Question: To plot a range of values in a heatmap geom_point(subset) should work as shown here
<URL>
But I'm trying to use it with this data
'''
"people","1","2","3","4","5","6","7","8","9"
"Ej1",0,0,0,1,0,1,1,1,0
"Ej2",0,1,1,0,0,0,1,1,0
"Ej3",0,1,1,1,0,0,0,1,1
"Ej4",0,1,0,0,1,1,0,0,1
"Ej5",1,0,1,1,0,1,1,1,1
"Ej6",1,1,0,1,1,1,0,0,0
"Ej7",0,1,1,0,0,0,0,1,1
"Ej8",0,0,1,1,1,1,1,0,0
"Ej9",1,1,0,0,1,0,0,1,1
'''
to show the range of values shown in the image. The code so far is this
'''
library(reshape2)
library(ggplot2)
library(scales)
library(plyr)
data <- read.csv("fruits2.txt", head=TRUE, sep=",")
data$people <- factor(data$people,levels=rev(data$people))
data.m = melt(data)
#data.m <- ddply(data.m, .(variable), transform, rescale = rescale(value))
data.m[,"rescale"]<-rescale(data.m[,"value"],to=c(0,1))
fewer.labels <- c("Ej9","Ej8","Ej7","Ej6","Ej5","Ej4","Ej3","Ej2","Ej1")
p <- ggplot(data.m, aes(variable, people)) +
geom_tile(aes(fill = rescale), colour = "white") +
scale_y_discrete(labels=fewer.labels) +
scale_fill_gradient(low = "red", high = "green") +
theme(axis.text=element_text(size=8))
'''
The code for restricting data should be similar to this one for the "people" exe, but I'm missing something:
'''
geom_point(data=subset(people >= "Ej3" & people <= "Ej7"))
'''

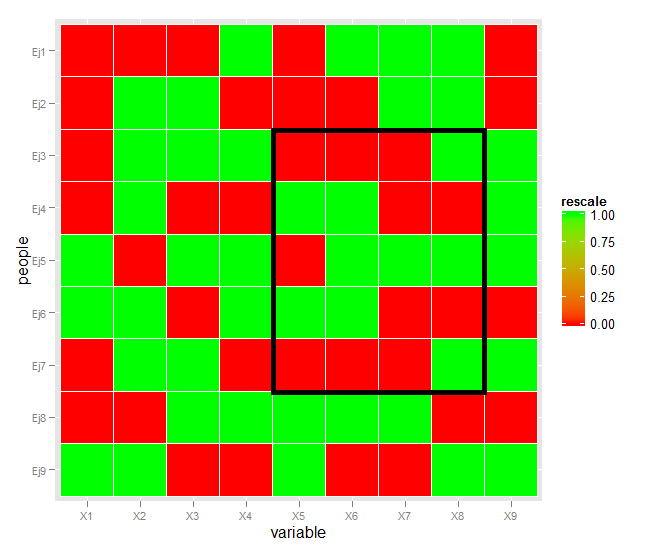
Answer: Like SimonG says, you were sub-setting incorrectly.
'''
ggplot(subset(data.m,people %in% c("Ej7","Ej6","Ej5","Ej4","Ej3") & variable %in% c("X5","X6", "X7","X8")), aes(variable, people)) +
geom_tile(aes(fill = rescale), colour = "white") +
#scale_y_discrete(labels=fewer.labels) +
scale_fill_gradient(low = "red", high = "green") +
theme(axis.text=element_text(size=8))
'''
Produces this plot, ignoring 'scale_y_discrete'.